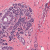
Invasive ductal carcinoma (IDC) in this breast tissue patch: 1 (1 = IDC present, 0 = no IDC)